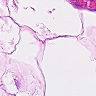
Metastatic tissue present: no